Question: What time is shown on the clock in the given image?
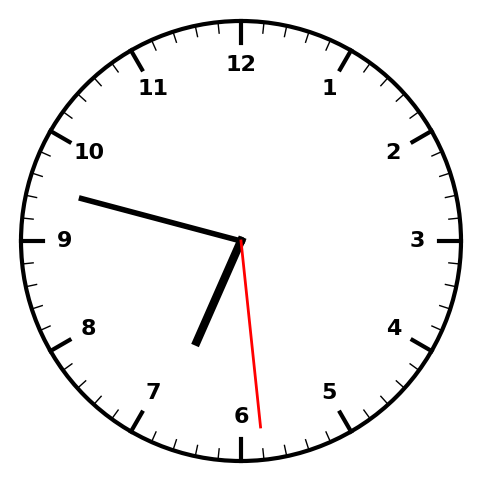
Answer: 06:47:29